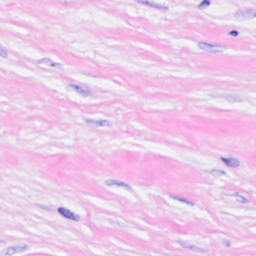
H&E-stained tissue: Breast